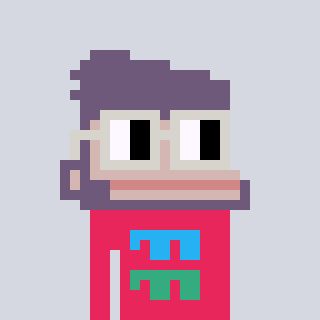
a pixel art character with square light gray glasses, a ape-shaped head and a redpinkish-colored body on a cool background